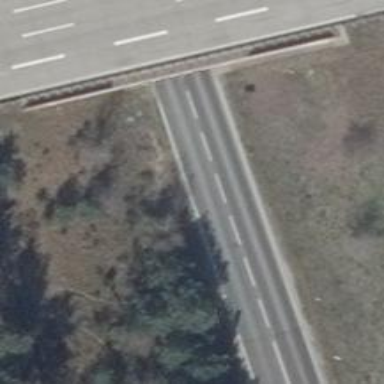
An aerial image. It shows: Secondary road with asphalt surface and lane markings.